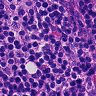
Metastatic tissue present: no